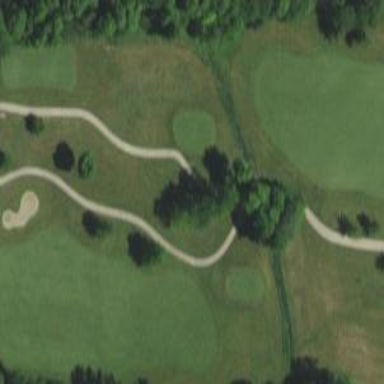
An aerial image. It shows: Path used for both walking and golf.